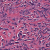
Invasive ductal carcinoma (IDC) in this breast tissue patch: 1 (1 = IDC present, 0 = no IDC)